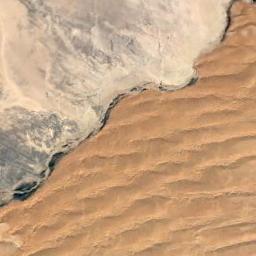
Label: desert